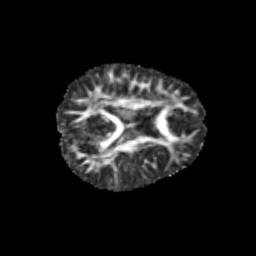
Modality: FA
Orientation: axial
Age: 9
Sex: male
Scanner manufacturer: siemens
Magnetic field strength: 3 T
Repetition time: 3.8 s
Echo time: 0.07 s